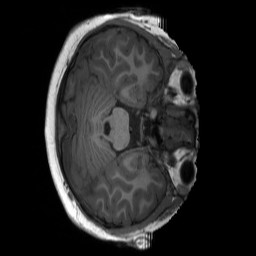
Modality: T1w
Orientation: axial
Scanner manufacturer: siemens
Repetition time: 2.3 s
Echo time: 0.00229 s